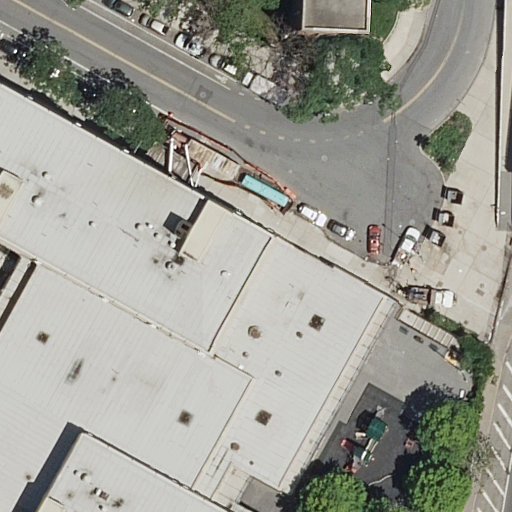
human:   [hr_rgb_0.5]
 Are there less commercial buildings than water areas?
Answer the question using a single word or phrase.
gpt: no

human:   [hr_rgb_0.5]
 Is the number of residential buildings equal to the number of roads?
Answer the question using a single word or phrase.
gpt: no

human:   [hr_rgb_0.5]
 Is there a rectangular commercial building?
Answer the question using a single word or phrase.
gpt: no

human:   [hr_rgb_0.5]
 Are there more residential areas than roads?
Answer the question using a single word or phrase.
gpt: no

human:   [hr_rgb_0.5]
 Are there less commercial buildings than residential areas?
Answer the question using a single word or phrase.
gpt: yes

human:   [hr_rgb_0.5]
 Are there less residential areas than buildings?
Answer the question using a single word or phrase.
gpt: yes

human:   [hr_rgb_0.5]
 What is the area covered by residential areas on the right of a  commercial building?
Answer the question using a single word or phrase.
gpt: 0m2

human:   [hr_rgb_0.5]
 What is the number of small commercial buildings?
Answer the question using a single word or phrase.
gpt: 0

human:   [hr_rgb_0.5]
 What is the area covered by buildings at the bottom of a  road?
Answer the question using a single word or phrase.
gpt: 1811m2

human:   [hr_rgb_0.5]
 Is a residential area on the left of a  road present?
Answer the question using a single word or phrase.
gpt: yes

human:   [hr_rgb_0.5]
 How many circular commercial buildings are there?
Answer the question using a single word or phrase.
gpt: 0

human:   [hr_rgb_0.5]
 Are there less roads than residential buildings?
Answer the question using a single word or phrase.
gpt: no

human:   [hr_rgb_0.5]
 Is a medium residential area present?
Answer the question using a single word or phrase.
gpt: no

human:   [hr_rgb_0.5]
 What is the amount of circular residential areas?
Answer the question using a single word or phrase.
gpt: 0

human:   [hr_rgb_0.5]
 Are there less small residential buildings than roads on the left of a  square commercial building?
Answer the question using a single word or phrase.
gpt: no

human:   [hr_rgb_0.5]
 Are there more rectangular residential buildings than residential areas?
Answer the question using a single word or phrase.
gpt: yes

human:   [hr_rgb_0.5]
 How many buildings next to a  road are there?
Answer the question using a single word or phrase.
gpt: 2

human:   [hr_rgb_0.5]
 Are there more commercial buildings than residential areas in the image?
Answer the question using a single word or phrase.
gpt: no

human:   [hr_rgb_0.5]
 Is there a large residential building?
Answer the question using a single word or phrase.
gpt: yes

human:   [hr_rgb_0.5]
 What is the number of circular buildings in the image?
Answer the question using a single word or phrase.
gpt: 0

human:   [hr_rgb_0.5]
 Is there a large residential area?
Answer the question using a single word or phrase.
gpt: yes

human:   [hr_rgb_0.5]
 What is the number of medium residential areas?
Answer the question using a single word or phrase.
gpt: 0

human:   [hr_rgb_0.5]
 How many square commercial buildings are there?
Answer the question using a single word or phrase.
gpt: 0

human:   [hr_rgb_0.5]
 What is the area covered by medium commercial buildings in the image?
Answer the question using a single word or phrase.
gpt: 0m2

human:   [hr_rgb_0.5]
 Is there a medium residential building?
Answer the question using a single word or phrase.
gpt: no

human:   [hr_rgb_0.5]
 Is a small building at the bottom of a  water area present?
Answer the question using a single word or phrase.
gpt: no

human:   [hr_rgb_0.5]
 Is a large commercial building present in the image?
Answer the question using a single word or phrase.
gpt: no

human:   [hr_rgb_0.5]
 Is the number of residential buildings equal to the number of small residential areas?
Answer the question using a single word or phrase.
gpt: no

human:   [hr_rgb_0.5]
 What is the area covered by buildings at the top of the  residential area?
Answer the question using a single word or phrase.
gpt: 0m2

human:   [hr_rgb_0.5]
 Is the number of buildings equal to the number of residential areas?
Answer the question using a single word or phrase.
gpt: no

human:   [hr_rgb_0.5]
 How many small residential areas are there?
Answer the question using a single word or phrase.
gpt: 0

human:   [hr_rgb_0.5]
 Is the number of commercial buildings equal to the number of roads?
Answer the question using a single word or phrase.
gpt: no

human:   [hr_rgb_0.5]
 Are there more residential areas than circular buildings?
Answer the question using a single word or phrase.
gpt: yes

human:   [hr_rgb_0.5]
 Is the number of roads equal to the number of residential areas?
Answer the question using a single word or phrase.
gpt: no

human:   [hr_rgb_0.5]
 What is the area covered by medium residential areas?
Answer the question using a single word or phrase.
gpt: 0m2

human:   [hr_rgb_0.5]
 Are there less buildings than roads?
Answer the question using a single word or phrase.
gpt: yes